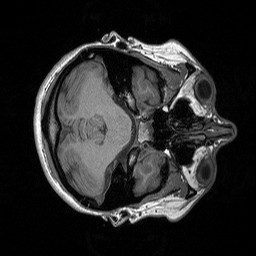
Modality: T1w
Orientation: axial
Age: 21
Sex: female
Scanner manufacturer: siemens
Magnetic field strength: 3 T
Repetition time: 1.9 s
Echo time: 0.00227 s